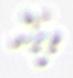
Label: Phaeocystis